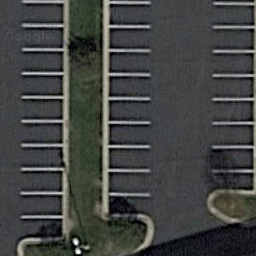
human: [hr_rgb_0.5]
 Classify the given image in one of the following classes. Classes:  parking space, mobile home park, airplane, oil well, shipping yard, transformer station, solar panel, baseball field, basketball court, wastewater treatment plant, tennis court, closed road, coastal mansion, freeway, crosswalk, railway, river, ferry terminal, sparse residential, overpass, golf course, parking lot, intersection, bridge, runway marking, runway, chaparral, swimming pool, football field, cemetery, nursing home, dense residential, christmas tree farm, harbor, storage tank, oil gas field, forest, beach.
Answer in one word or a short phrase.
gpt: parking space